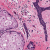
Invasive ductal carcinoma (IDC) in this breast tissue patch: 0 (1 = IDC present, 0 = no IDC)